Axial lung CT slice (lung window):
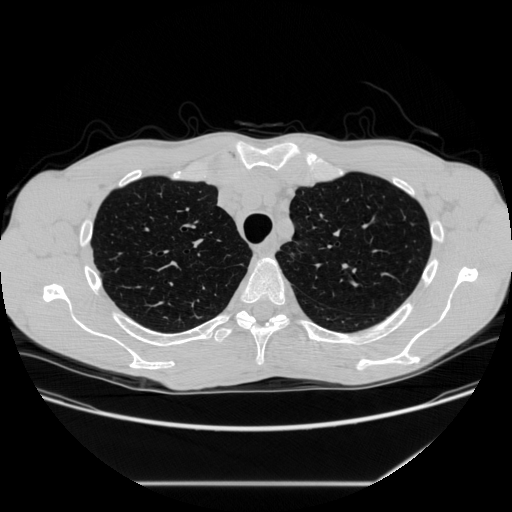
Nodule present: no